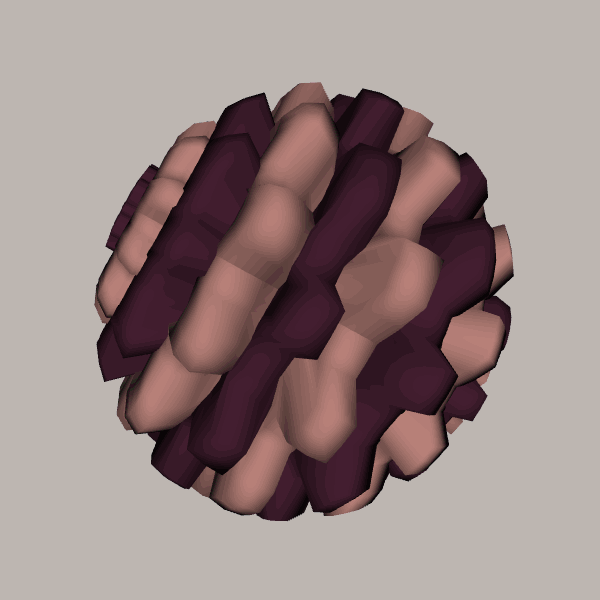
Background: light